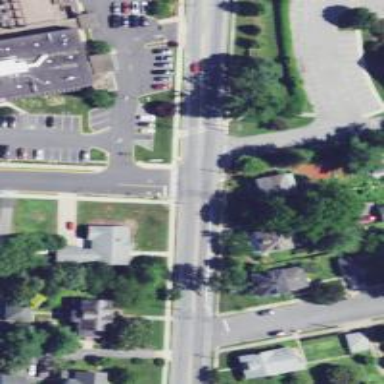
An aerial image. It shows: Marked crossing on the road.